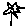
Label: flower